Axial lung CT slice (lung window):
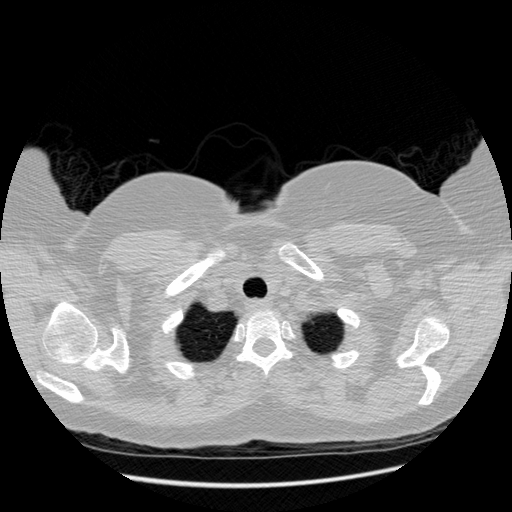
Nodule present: no